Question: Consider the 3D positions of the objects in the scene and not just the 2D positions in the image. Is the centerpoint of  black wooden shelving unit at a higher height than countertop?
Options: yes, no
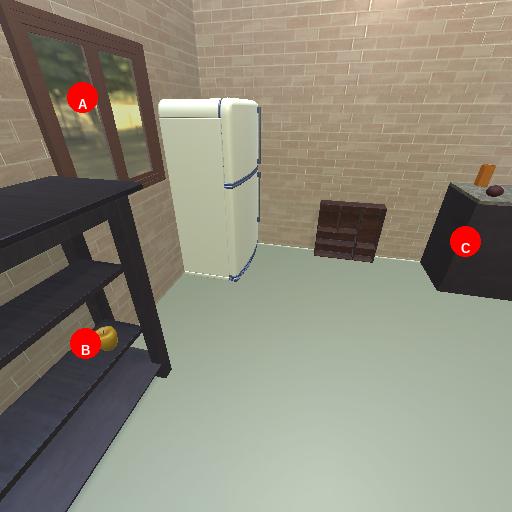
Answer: yes